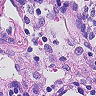
Metastatic tissue present: no